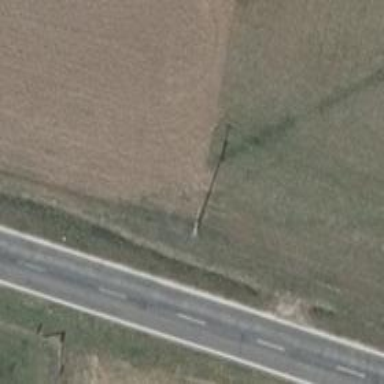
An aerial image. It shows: Power line in the image.